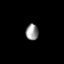
Tissue: lung
Cell type: Fibroblasts
Senescence score: 0.5753
Nuclear area (px): 198
Mean DAPI intensity: 150.217